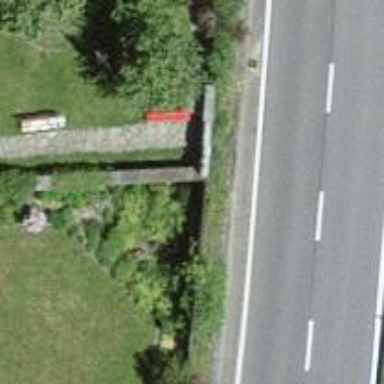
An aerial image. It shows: Wall barrier.